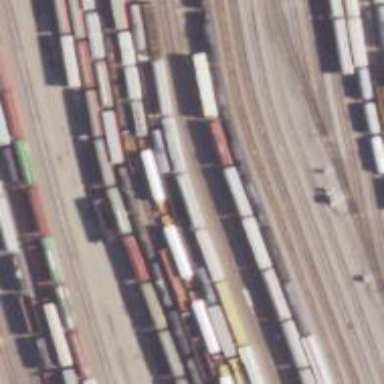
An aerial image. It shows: Railway yard in service.